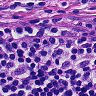
Metastatic tissue present: no